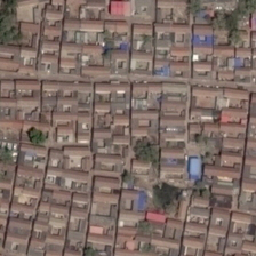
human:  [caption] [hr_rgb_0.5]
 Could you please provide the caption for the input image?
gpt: we can see a rather dense residential area where roofs are mostly brown while fews are blue .

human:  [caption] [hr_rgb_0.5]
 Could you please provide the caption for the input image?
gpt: Compact residential areas are scattered.

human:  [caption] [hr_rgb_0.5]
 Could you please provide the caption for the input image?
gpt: There is a compact residential area surrounded by trees.

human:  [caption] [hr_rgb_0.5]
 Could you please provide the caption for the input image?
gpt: There is a compact residential area with trees scattered around.

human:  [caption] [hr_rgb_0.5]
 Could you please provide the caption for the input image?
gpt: There is a small residential area around the trees